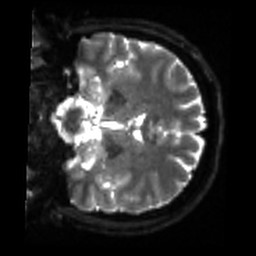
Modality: sbref
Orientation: coronal
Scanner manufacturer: siemens
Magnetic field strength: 3 T
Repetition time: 4 s
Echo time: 0.0594 s